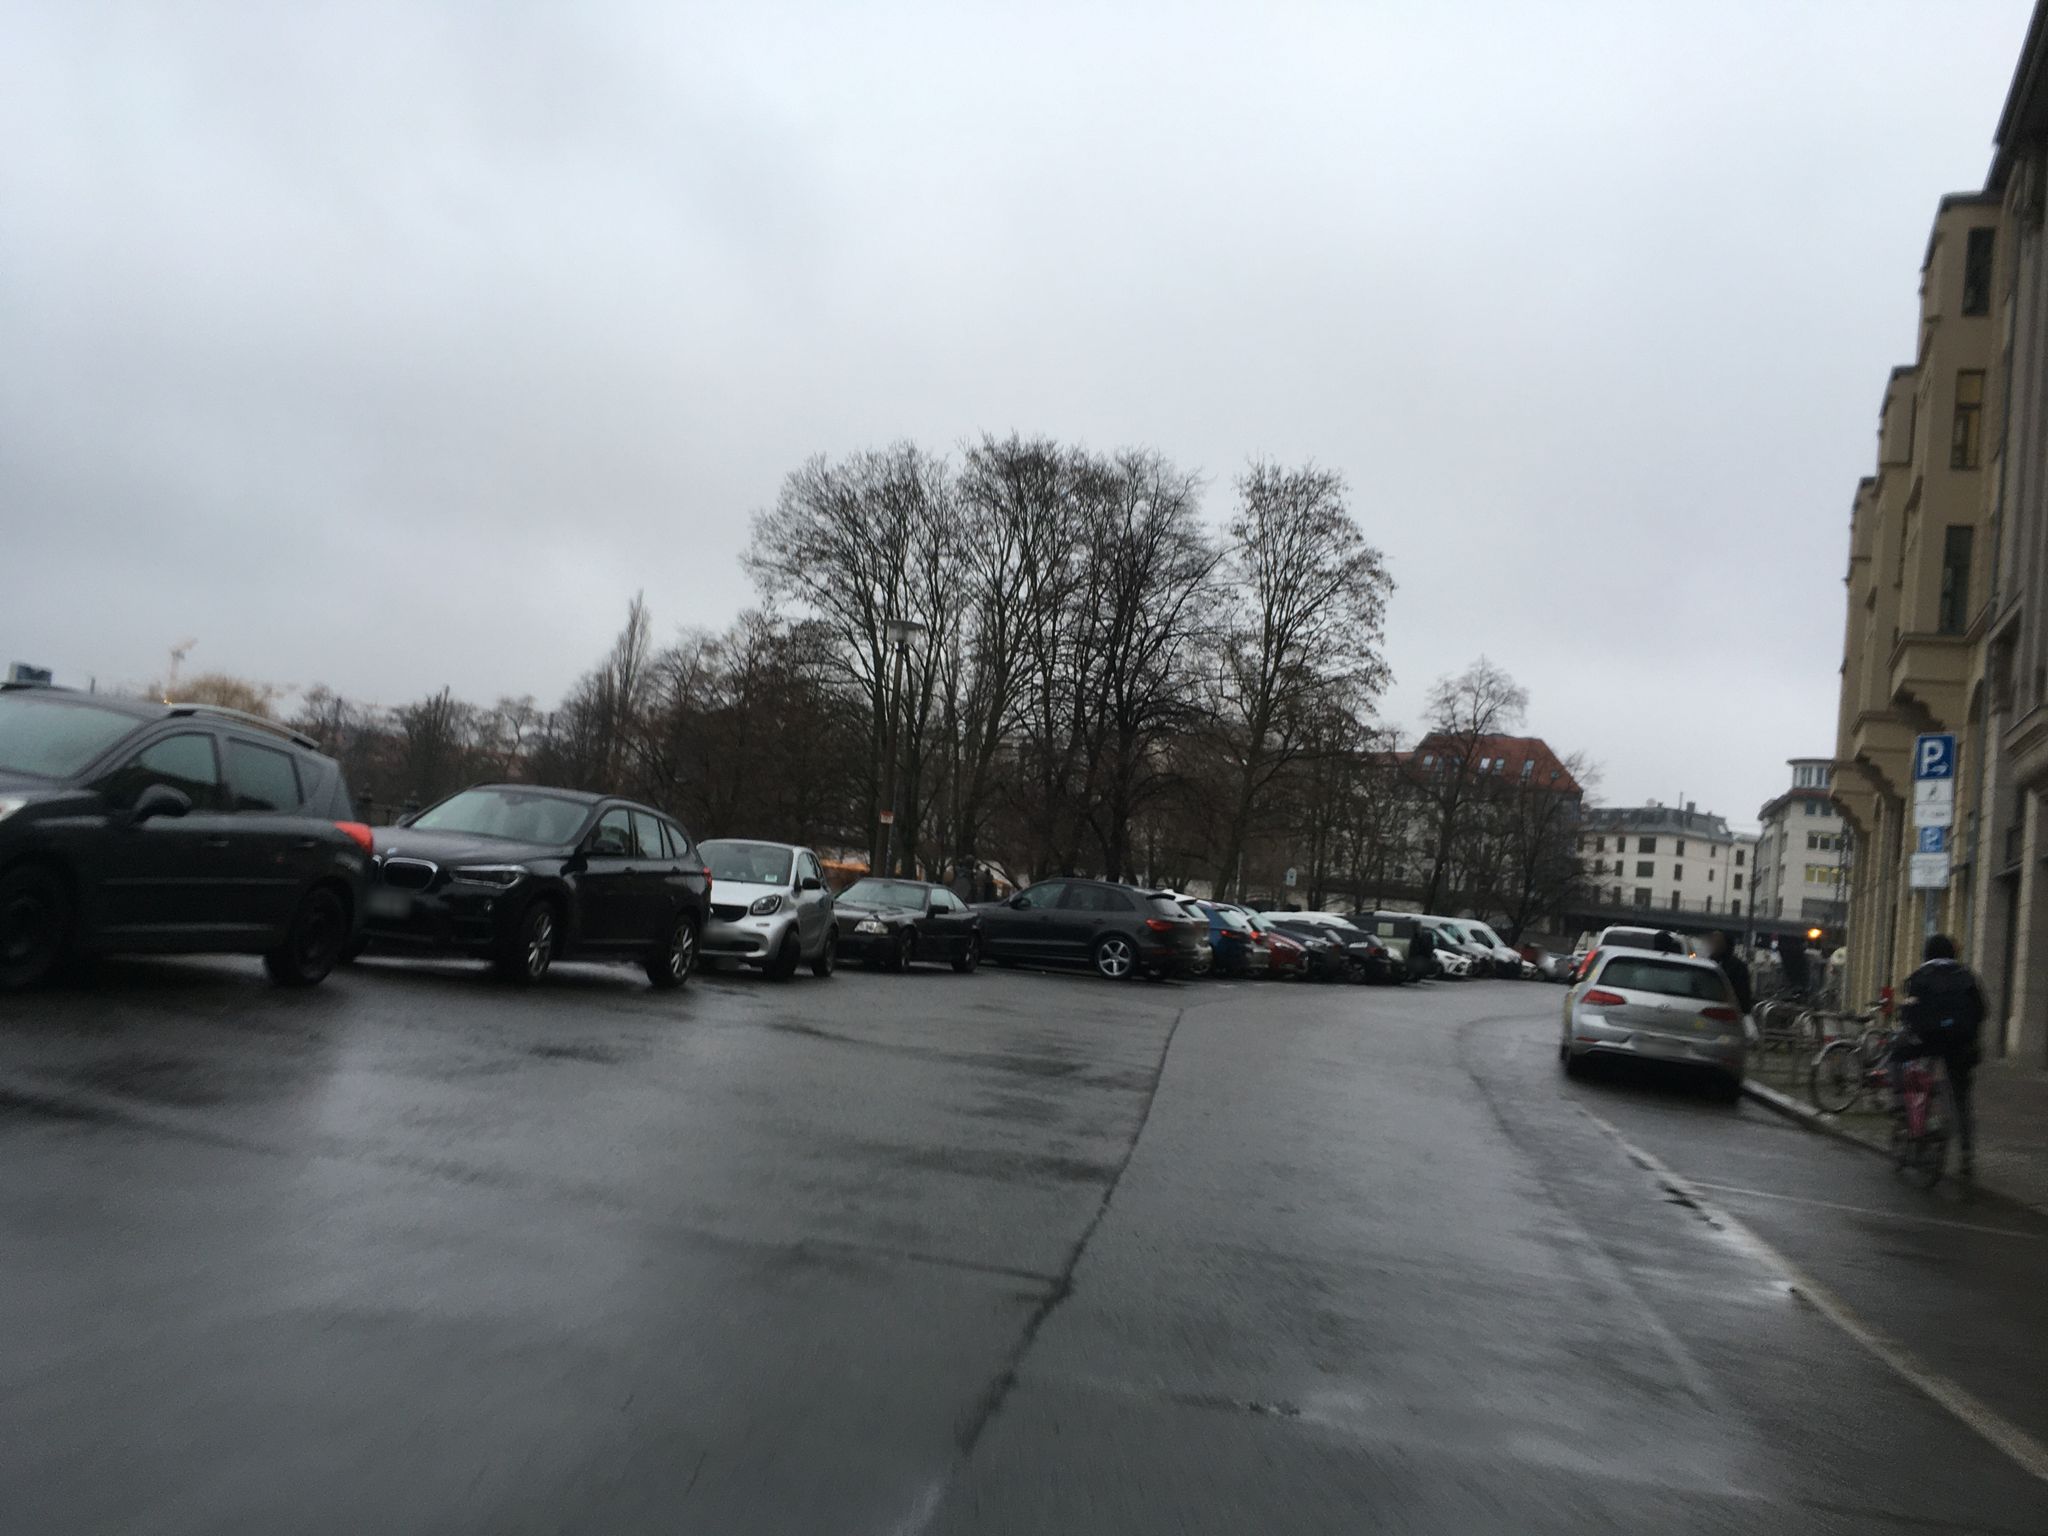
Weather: snowy
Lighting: day
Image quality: good
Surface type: driving surface
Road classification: tertiary
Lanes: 1
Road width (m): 12.2
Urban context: urban centre
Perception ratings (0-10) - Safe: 4.06, Lively: 8.46, Beautiful: 9.7, Boring: 0.76, Depressing: 0.77, Wealthy: 8.87